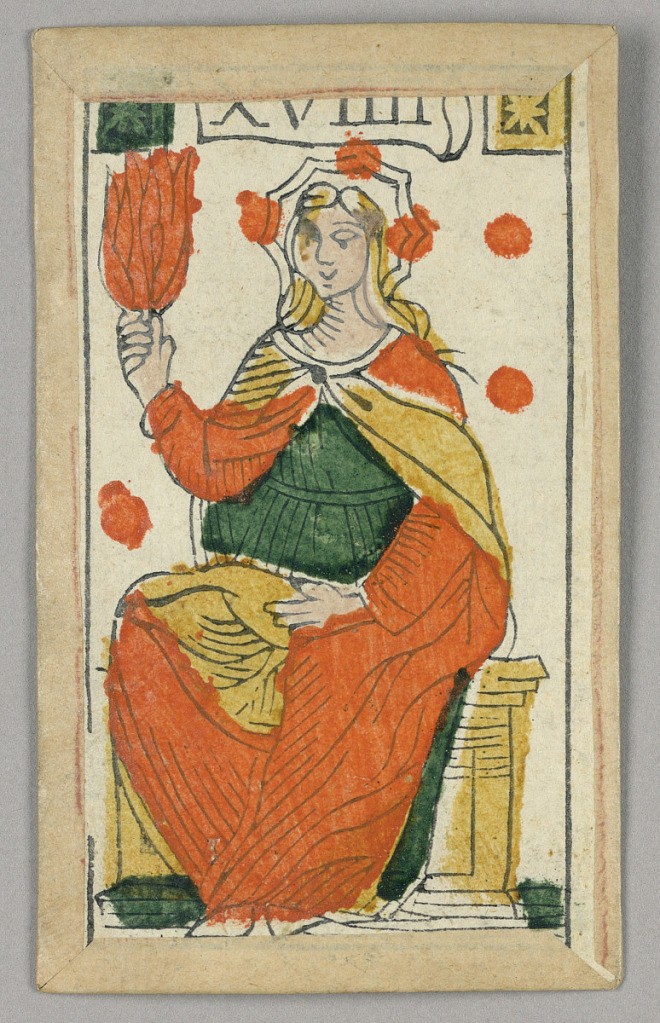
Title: Minchiate (Tarot) Playing Card
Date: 17th century
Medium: Stencil-colored woodblock print
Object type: Playing card
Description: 1909-22-1-1/35: Partial set of Italian Minchiate playing cards50;     1909-22-1-19: Part of a set of Italian Minchiate playing cards.50